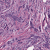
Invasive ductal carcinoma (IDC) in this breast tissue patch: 1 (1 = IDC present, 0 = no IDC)